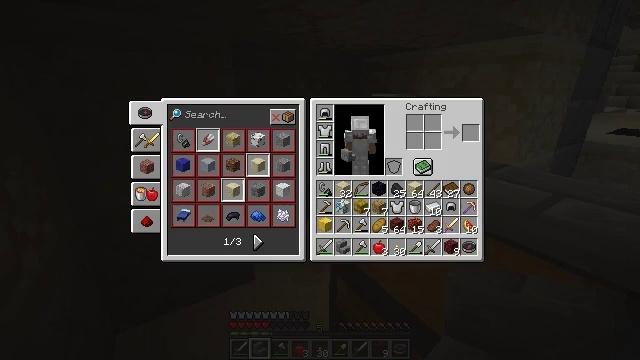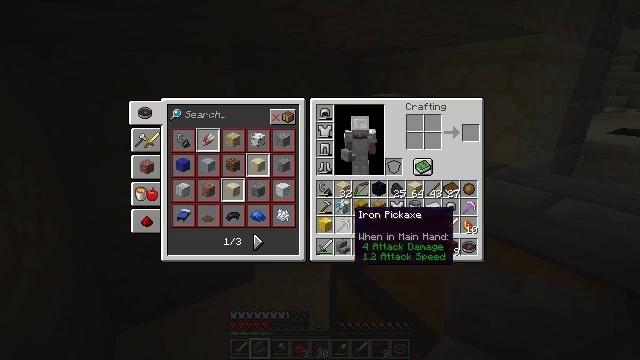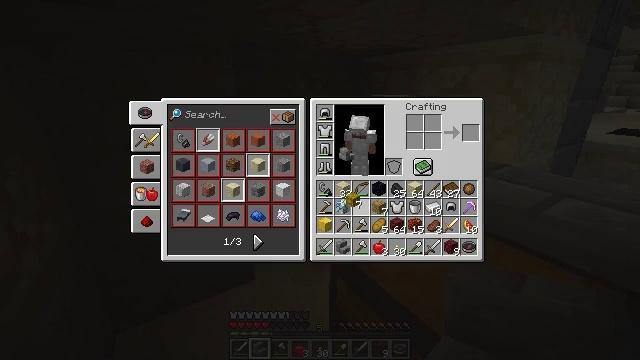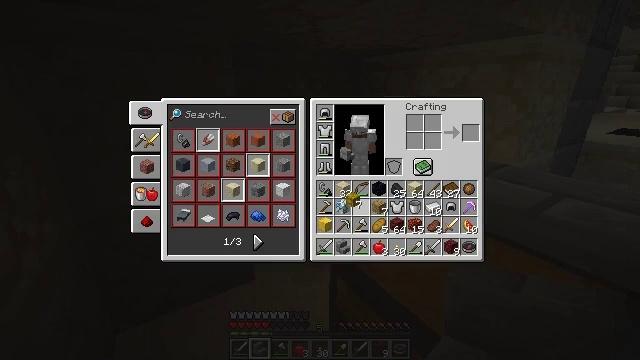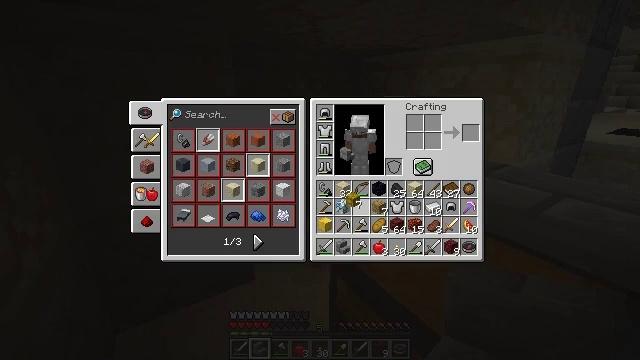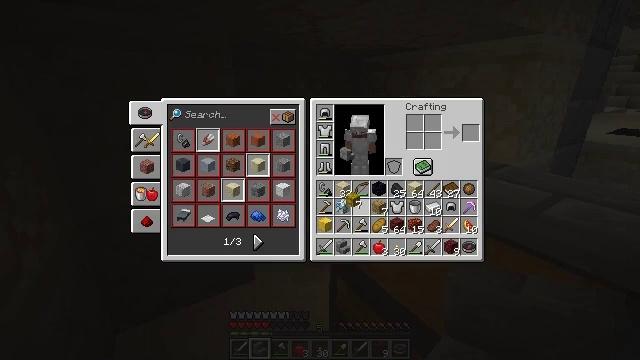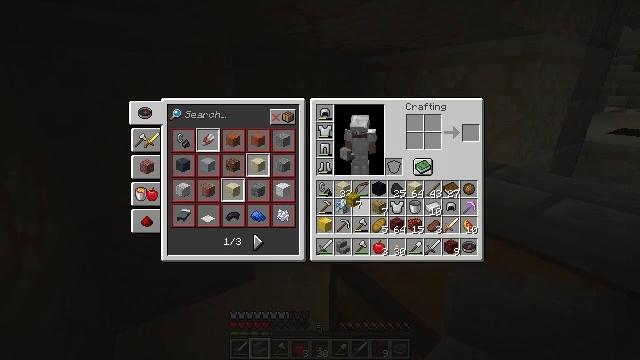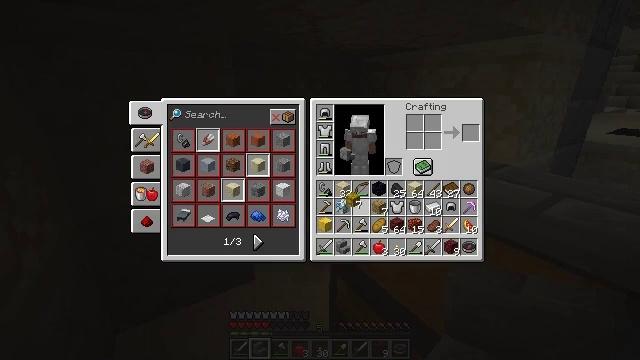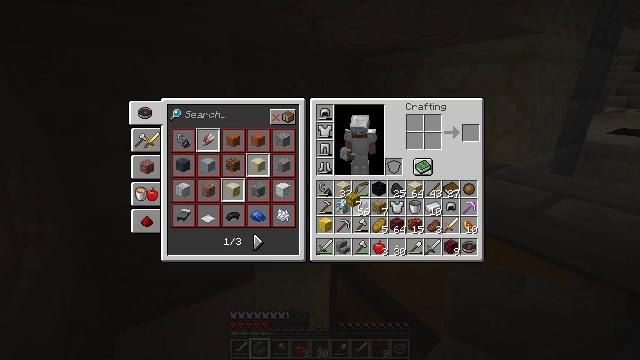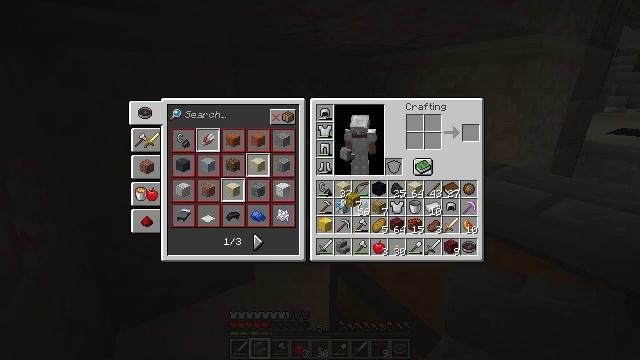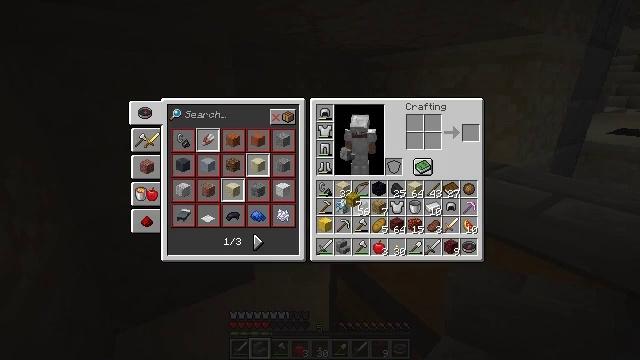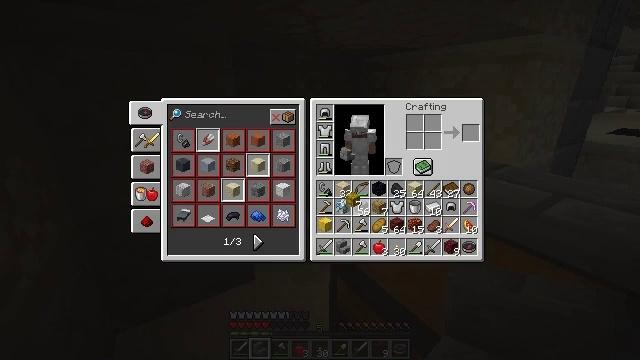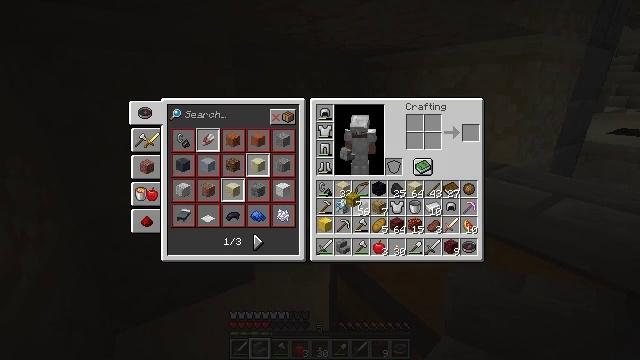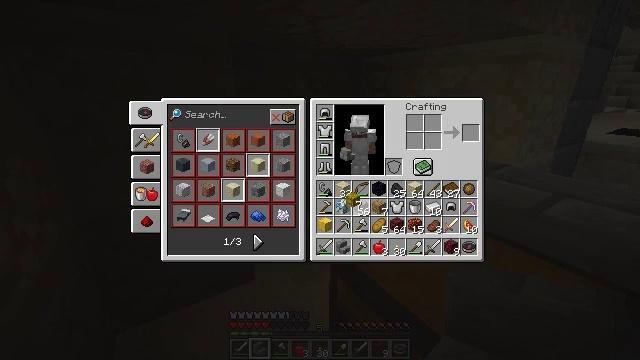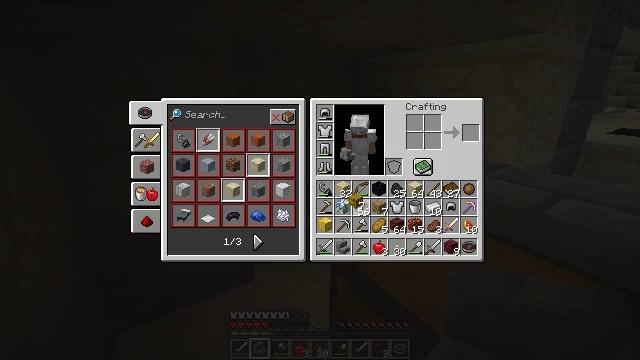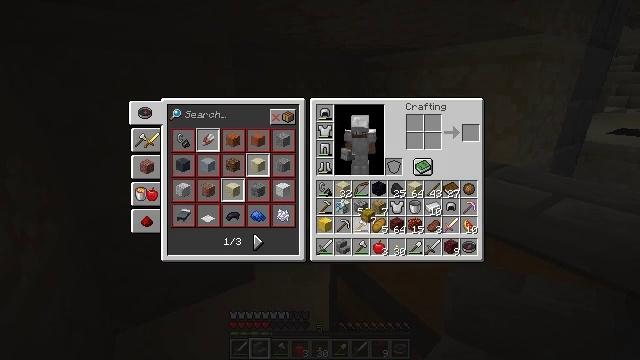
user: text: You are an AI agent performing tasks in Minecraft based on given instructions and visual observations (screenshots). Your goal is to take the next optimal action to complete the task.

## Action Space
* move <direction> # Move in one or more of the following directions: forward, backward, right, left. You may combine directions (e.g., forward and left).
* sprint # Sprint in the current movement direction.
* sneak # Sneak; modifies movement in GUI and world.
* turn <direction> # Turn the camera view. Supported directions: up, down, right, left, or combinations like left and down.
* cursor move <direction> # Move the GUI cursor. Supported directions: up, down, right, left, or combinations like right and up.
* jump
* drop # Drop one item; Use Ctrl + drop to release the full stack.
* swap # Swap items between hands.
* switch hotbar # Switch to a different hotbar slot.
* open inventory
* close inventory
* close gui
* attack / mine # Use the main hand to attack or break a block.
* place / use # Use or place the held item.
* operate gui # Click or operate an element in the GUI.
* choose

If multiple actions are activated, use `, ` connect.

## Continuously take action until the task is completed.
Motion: motion action
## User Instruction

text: Remove stone brick stairs from the inventory.
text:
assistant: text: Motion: no_op
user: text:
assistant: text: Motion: turn up, attack / mine
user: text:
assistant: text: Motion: no_op
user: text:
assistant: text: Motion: no_op
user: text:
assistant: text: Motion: no_op
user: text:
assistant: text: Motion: no_op
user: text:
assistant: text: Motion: no_op
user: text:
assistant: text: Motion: no_op
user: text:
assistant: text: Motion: no_op
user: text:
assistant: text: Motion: no_op
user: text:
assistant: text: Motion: no_op
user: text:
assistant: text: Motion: no_op
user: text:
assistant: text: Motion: no_op
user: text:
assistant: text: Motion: no_op
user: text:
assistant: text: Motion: turn right and down
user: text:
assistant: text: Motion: no_op
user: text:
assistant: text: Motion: no_op
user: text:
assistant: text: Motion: no_op
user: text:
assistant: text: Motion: no_op
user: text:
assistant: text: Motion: no_op
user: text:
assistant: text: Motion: no_op
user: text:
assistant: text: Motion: no_op
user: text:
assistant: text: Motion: no_op
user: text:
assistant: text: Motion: no_op
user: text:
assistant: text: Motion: no_op
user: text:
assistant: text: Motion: no_op
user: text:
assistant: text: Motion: no_op
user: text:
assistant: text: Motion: no_op
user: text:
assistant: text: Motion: no_op
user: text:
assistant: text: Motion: no_op